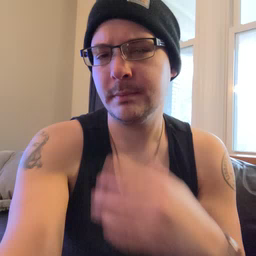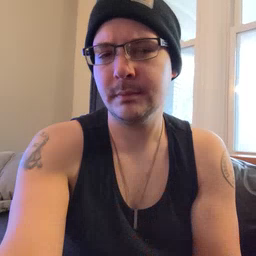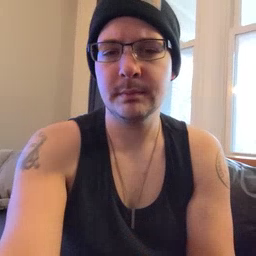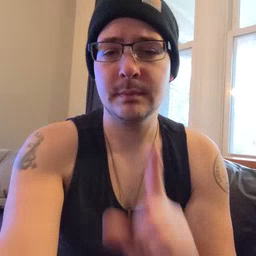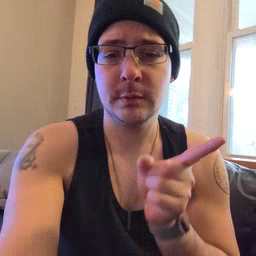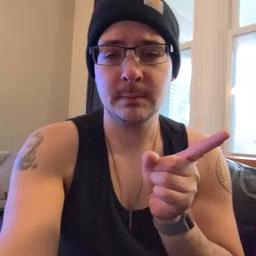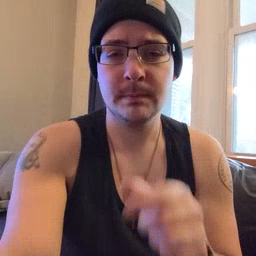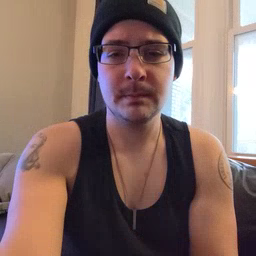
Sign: hesheit